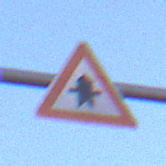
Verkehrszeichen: Vorfahrt
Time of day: SunriseSunset
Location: Outdoor (Nature)
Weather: Clear
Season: NotSpecified
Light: Natural